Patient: sex F, age 43
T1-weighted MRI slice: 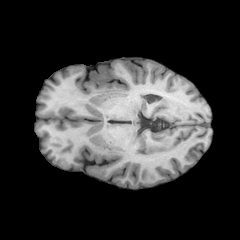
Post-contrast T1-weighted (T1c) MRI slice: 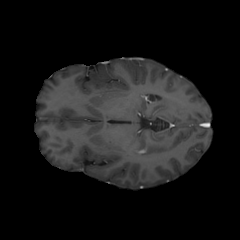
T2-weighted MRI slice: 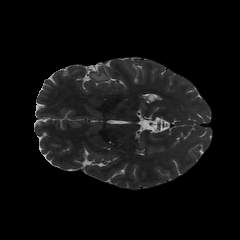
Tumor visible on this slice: yes
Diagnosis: Oligodendroglioma, IDH-mutant, 1p/19q-codeleted
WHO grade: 2